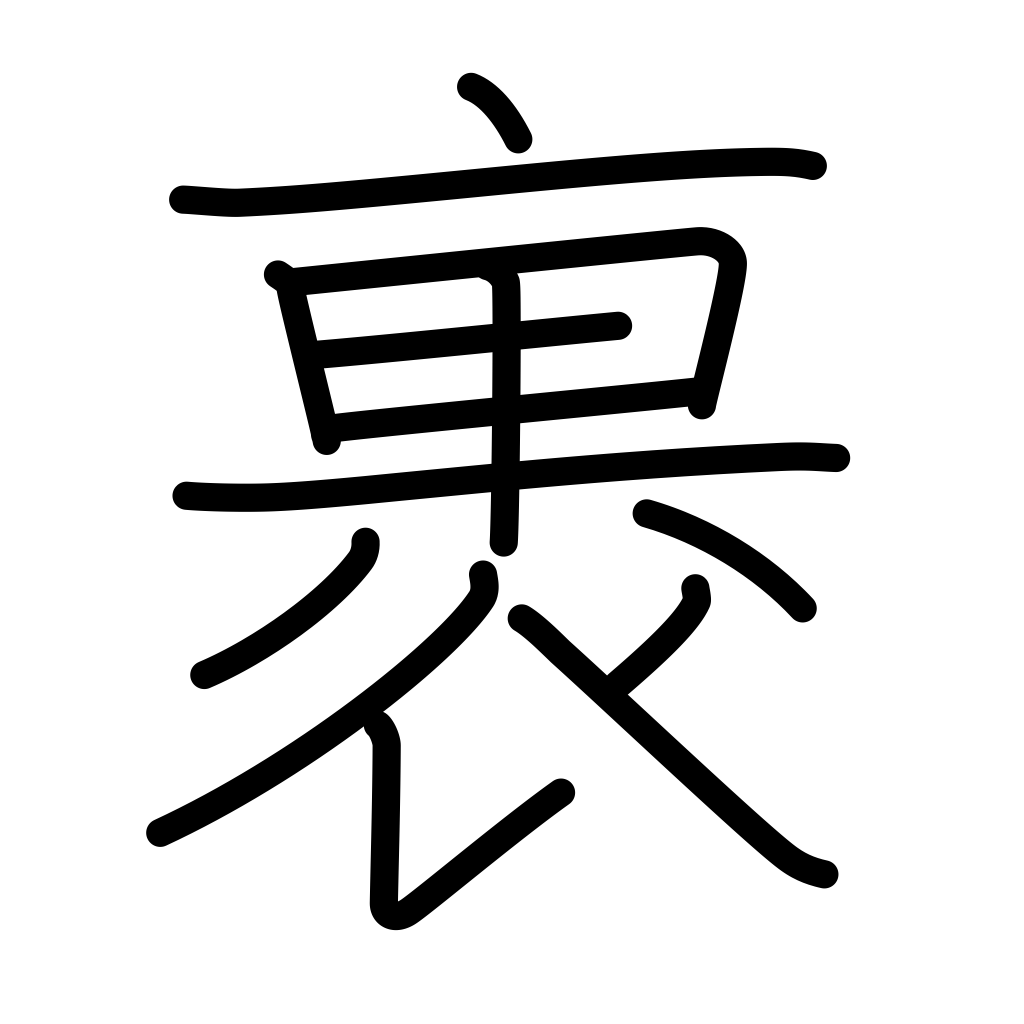
Meaning: wrap, pack up, cover, conceal